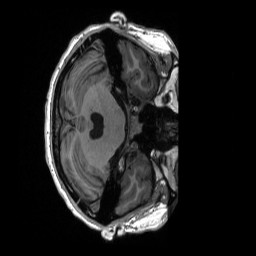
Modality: T1w
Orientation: axial
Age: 24
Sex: male
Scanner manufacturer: siemens
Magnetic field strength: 3 T
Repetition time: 2.53 s
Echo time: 0.0033 s